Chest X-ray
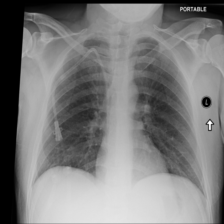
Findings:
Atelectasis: negative
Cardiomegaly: negative
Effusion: negative
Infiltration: negative
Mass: negative
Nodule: negative
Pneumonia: negative
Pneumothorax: negative
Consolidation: negative
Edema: negative
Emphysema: negative
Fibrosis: negative
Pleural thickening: negative
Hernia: negative